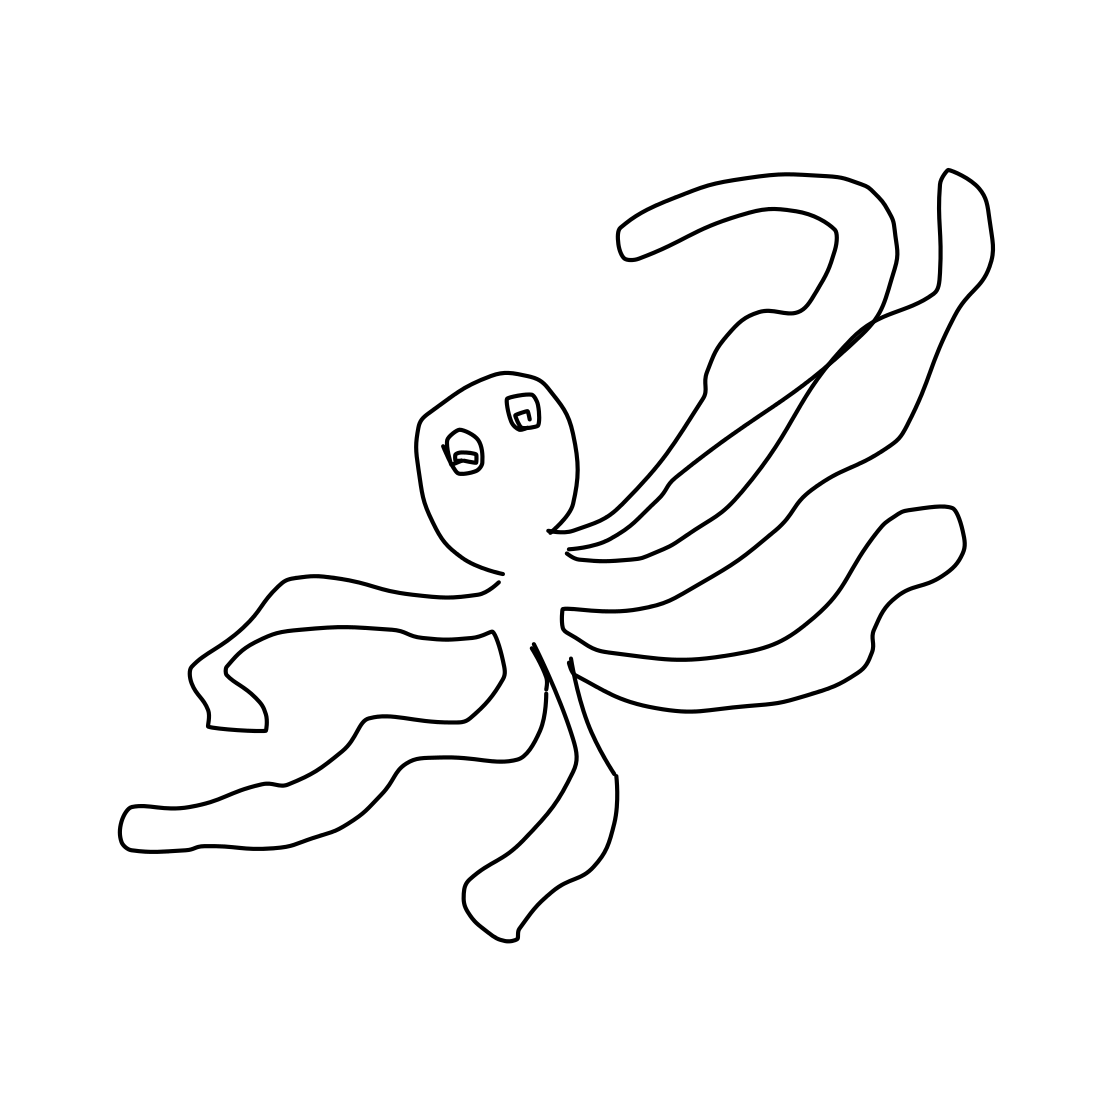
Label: octopus